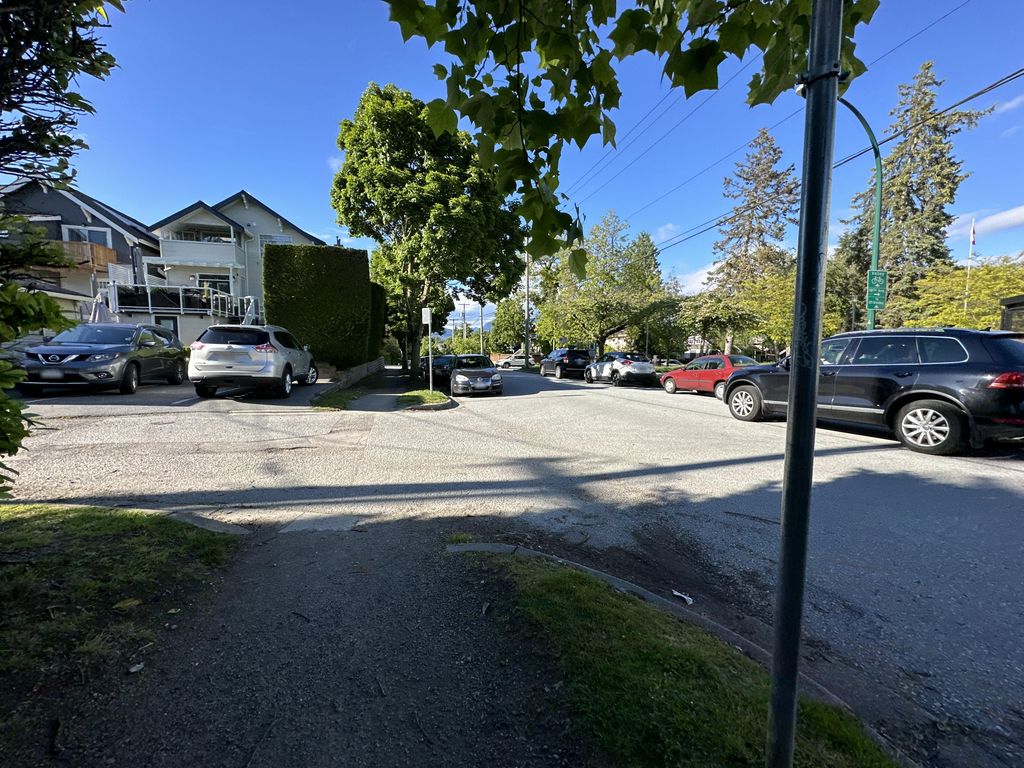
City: vancouver